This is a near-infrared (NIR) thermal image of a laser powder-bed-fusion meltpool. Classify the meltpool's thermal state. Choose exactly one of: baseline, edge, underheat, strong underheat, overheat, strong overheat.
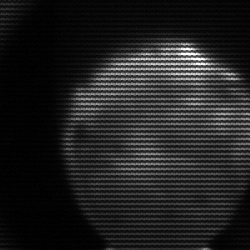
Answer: edge